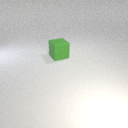
large green rubber cube